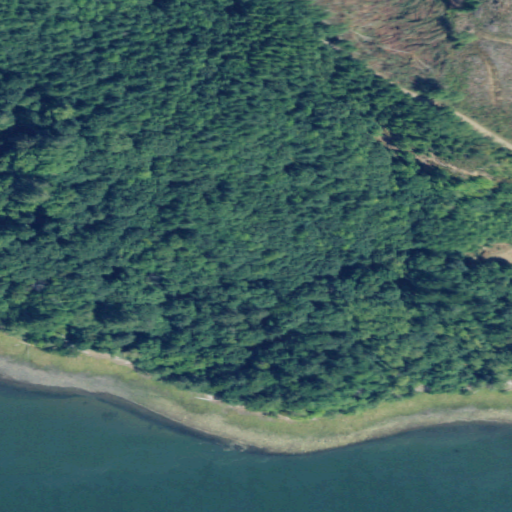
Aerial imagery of cape in Washington named Grays Point containing deciduous forest, open water, evergreen forest, herbaceous wetlands, open development, shrub, grassland, mixed forest, and woody wetlands